Brain MRI, t1w sequence, axial 2D slice.
Patient: age 29, sex M, weight 90 kg, height 1.9 m
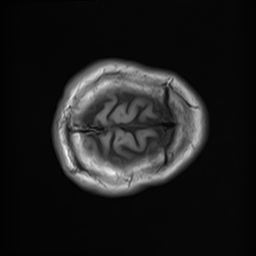